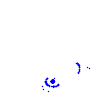
Particle: pion